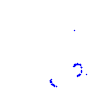
Particle: pion